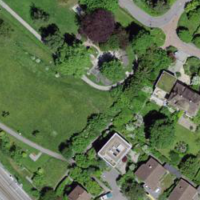
EUNIS habitat code: 53
Species observed at this site:
Ilex aquifolium